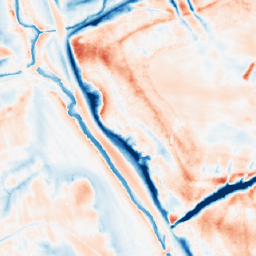
Category: trend_removal
Decomposition family: local_polynomial
Decomposition parameters: window_size: 31
degree: 2
Upsampling method: nearest
Upsampling parameters: scale: 2
Upsampling scale: 2